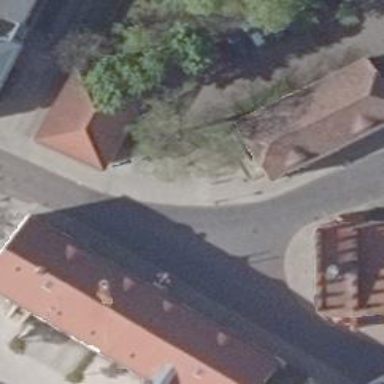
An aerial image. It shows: Museum housed in building.